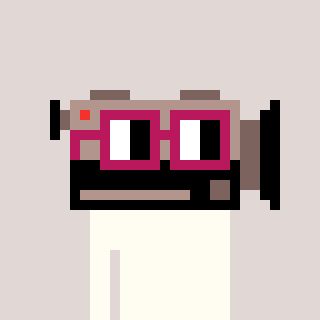
a pixel art character with square dark red glasses, a camcorder-shaped head and a grayscale-colored body on a warm background